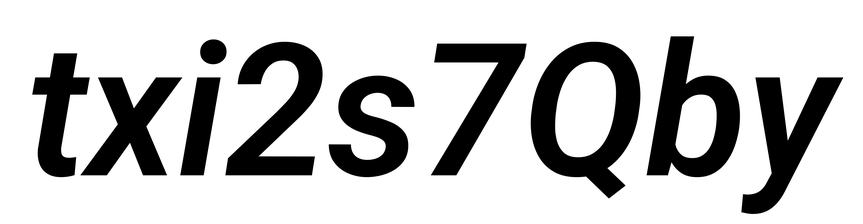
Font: Roboto-Italic_SemiBold_Italic